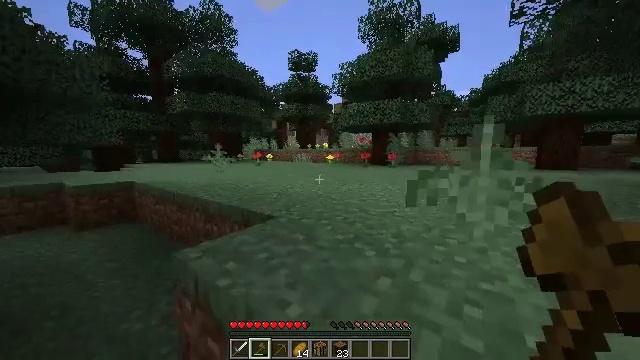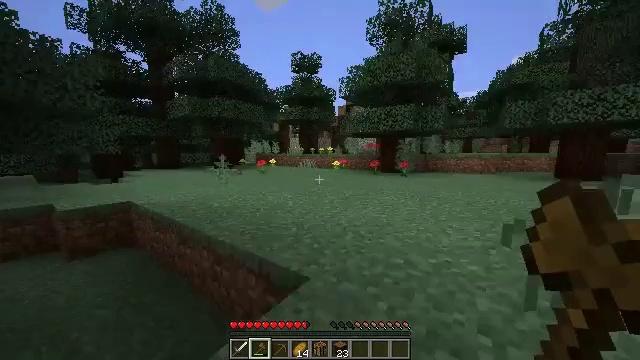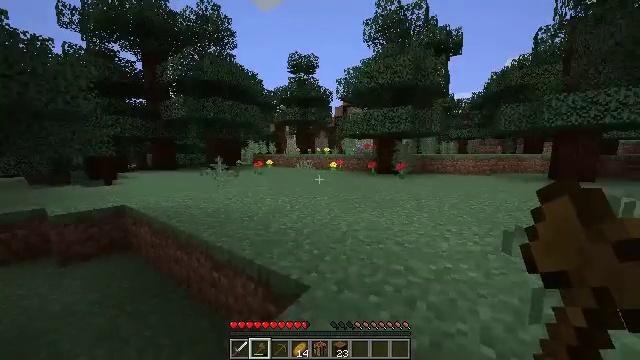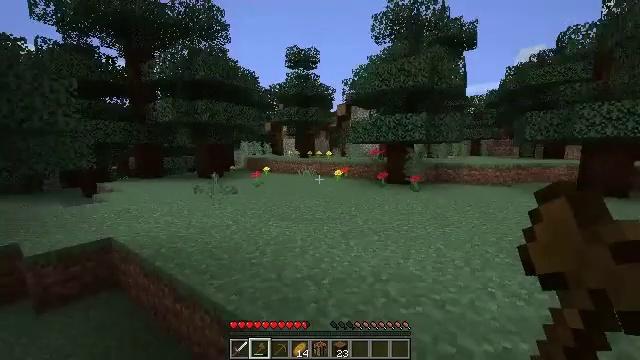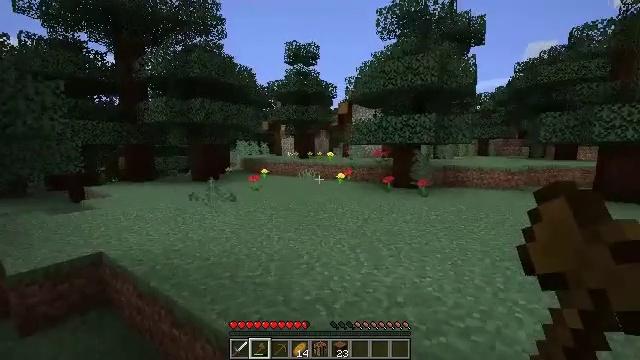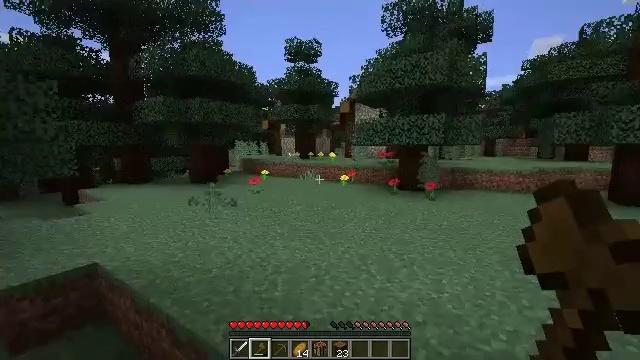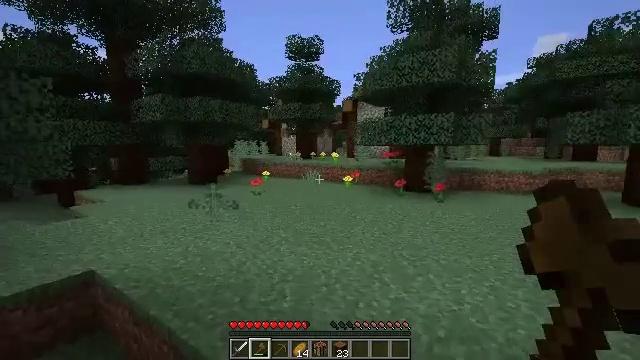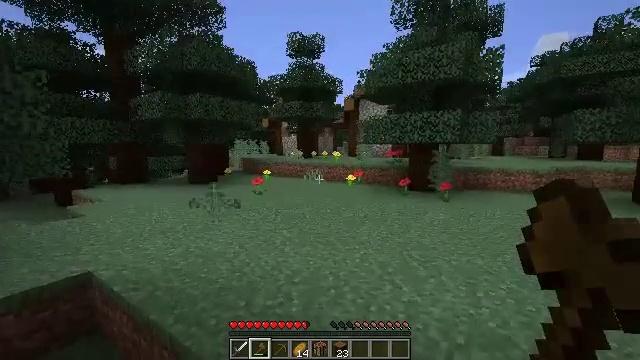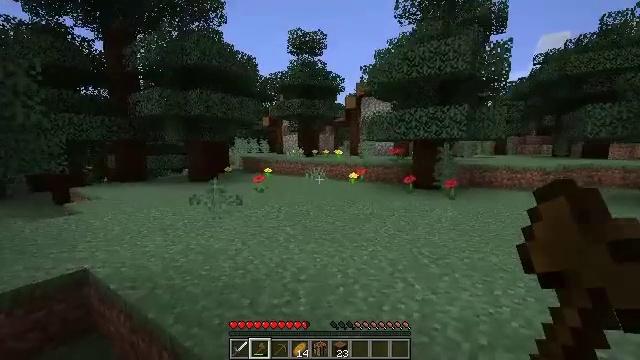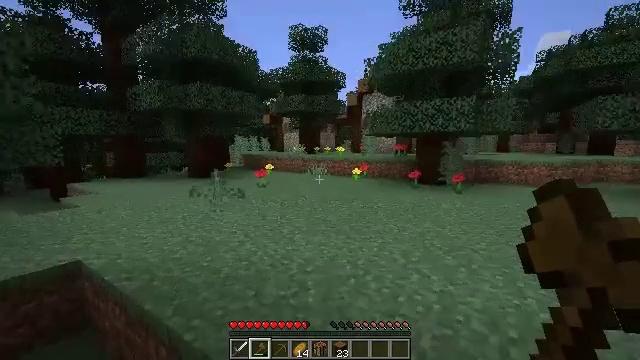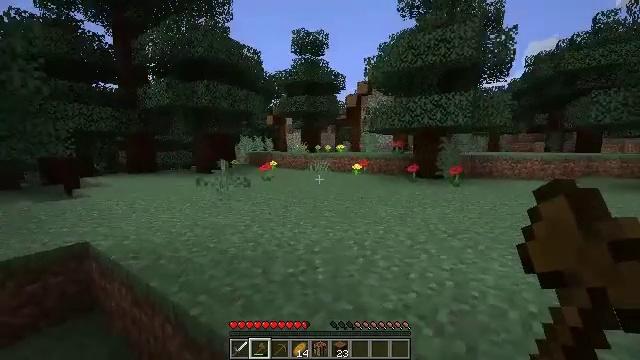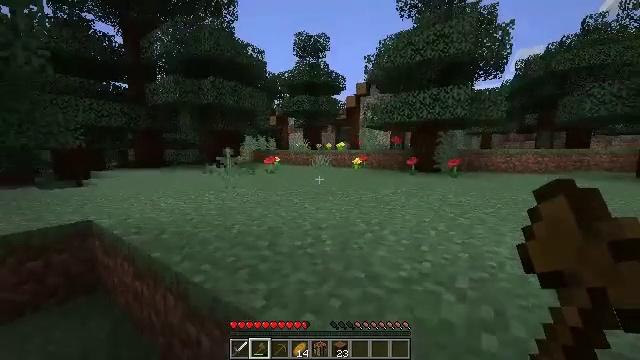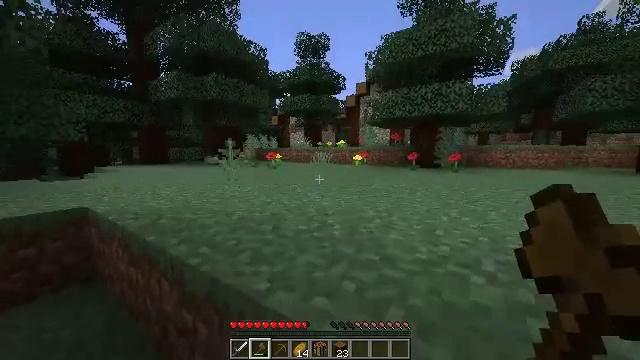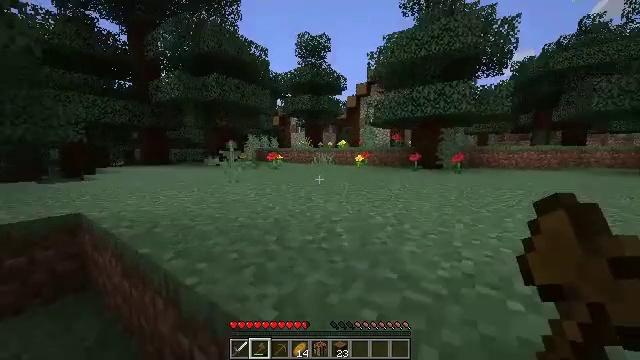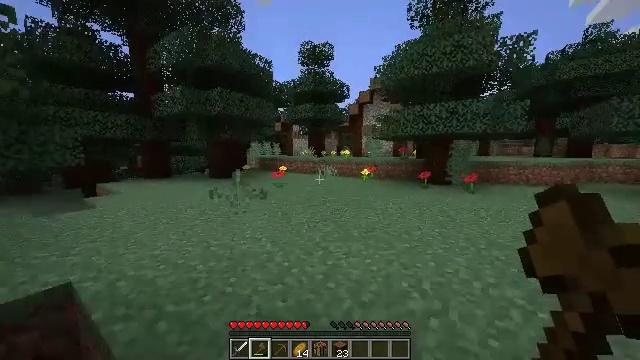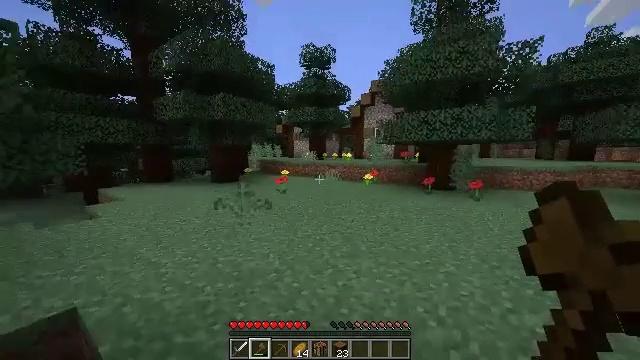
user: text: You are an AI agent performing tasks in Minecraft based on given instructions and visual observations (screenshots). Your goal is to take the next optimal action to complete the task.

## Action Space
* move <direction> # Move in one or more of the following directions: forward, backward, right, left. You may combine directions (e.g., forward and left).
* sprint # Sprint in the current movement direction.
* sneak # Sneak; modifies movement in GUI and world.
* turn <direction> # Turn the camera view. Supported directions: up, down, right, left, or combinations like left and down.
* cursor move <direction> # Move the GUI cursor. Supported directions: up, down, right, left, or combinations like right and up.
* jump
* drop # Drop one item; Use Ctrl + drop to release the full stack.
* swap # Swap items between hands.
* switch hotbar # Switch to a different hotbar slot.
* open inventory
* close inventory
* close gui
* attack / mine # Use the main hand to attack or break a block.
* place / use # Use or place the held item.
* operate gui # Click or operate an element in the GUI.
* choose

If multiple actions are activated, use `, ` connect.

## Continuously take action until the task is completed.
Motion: motion action
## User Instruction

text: Remove the torch from its spot.
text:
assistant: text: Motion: move forward, jump
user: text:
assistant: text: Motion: move forward, jump
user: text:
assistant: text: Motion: move forward, jump
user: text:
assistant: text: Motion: move forward, jump
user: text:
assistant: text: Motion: move forward, jump
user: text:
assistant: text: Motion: move forward
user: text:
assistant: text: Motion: move forward
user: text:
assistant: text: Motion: move forward
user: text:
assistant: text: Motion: move forward, sprint
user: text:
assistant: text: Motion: move forward, sprint
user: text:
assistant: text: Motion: move forward, sprint
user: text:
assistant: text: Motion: move forward, sprint, jump
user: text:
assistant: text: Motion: move forward, jump
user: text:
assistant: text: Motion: move forward, jump
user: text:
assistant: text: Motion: move forward, jump
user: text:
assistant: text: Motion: move forward, jump
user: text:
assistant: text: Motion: move forward, jump
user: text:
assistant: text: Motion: move forward, jump
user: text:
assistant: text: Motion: move forward, jump
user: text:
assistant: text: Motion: move forward, jump
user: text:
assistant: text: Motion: move forward, jump
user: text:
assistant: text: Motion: move forward, jump
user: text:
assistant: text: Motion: move forward, jump
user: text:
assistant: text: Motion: move forward, jump
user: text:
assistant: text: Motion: move forward, jump
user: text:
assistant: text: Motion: move forward, jump
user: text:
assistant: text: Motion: move forward, jump
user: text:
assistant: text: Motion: move forward, jump
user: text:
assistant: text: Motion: move forward
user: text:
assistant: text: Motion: move forward